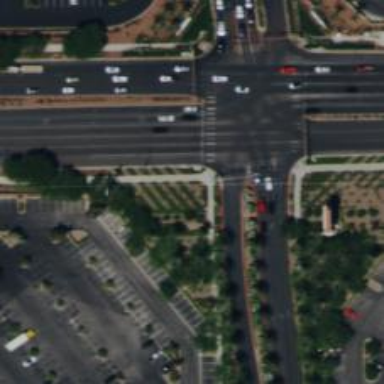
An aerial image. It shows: Solid stop line on the road.